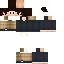
A male human skin with medium skin, wearing brown long hair dressed in a blue hoodie and black pants, featuring a closed mouth.